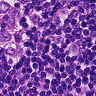
Metastatic tissue present: yes